Interaction volume radius: 5 \u00c5
Interaction volume height: 10 \u00c5
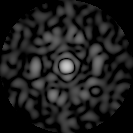
Disorder parameter: 0.8757